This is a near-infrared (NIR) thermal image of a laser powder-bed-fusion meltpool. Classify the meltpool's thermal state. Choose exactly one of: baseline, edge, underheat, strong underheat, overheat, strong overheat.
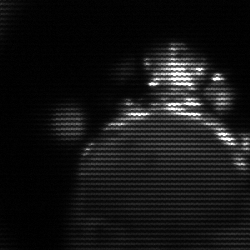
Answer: edge